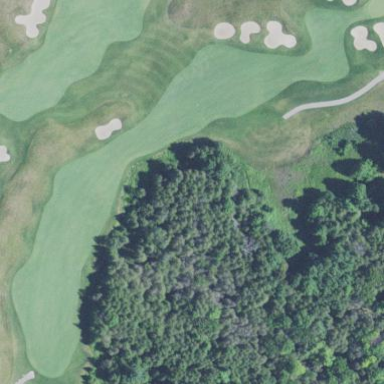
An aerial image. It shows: Golf fairway surrounded by grass.